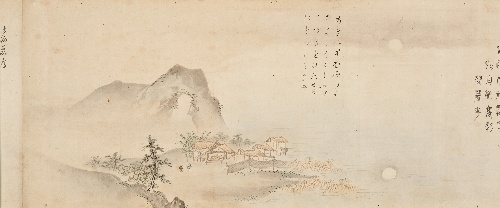
Artist: Saskai Genryō|Ichiki Konzan|Kano Tōun
Artist bio: Japanese, 1650–1723|Japanese|Japanese, 1625–1694
Date: 1675
Object type: Handscroll
Classification: Paintings
Medium: Handscroll; ink and color on paper
Culture: Japan
Period: Edo period (1615–1868)
Dimensions: Image: 10 5/8 in. × 16 ft. 10 1/16 in. (27 × 513.3 cm)
Overall with knobs: 11 7/16 in. × 16 ft. 10 1/16 in. (29 × 513.3 cm)
Department: Asian Art
Credit line: Mary Griggs Burke Collection, Gift of the Mary and Jackson Burke Foundation, 2015
Accession year: 2015
Repository: Metropolitan Museum of Art, New York, NY
Tags: Mountains|Landscapes